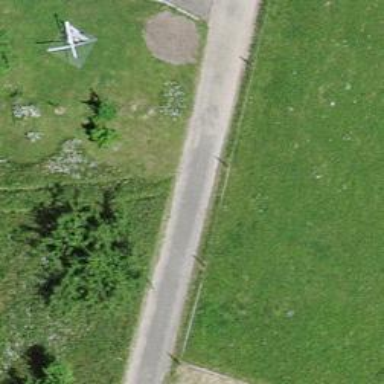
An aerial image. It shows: Paved service road.